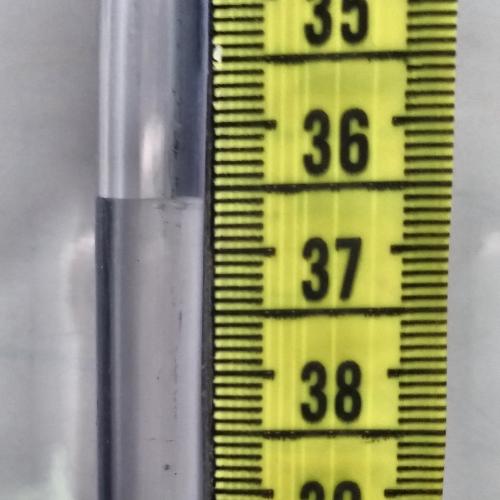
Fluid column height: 36.6 cm